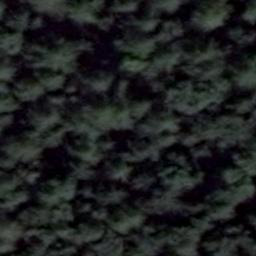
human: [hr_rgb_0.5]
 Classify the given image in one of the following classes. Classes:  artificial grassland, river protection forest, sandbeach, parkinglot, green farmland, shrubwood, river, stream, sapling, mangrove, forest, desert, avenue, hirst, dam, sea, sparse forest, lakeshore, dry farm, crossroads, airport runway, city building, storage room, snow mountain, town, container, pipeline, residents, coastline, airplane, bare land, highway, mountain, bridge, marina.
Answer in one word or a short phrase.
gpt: forest